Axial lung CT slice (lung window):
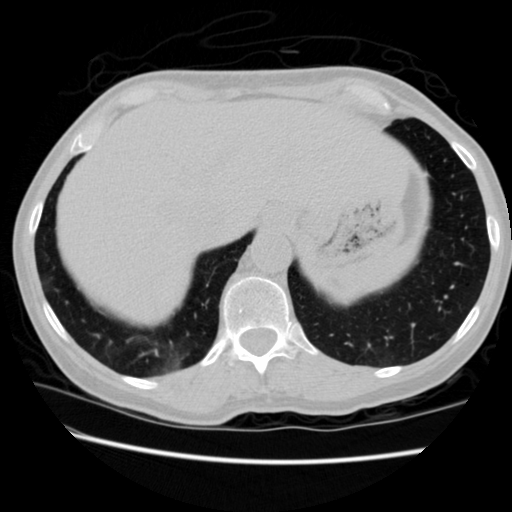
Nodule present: no